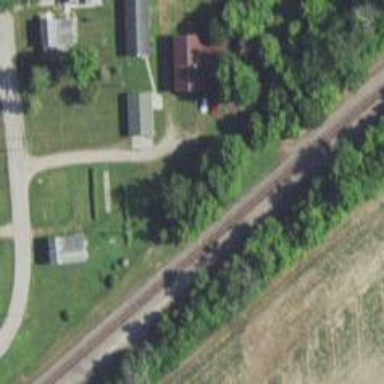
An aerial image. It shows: Railway track.